八年级 · 变换几何
如图(1), 在 $\triangle A B C$ 中, $D, E$ 分别是 $A B, A C$ 的中点,

把 $\triangle A D E$ 沿线段 $D E$ 向下折 叠, 使点 $A$ 落在 $B C$ 上的点 $A^{\prime}$ 处, 得到图(2),

则下列四个结论中，不一定成立的是（）

(1)

(2)
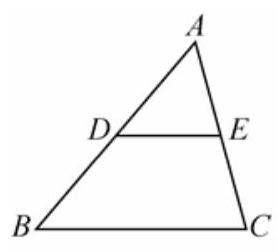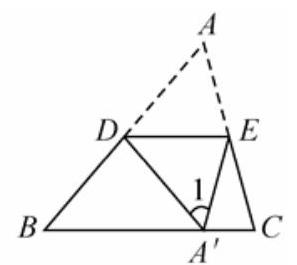
$D B=D A$
B. $\angle B+\angle C+\angle 1=180^{\circ}$
C. $B A=C A$
D. $\triangle A D E \cong \triangle A^{\prime} D E$
答案: C